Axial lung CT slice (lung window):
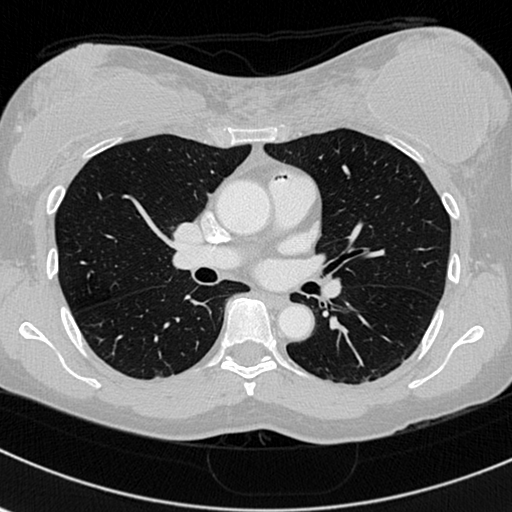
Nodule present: no